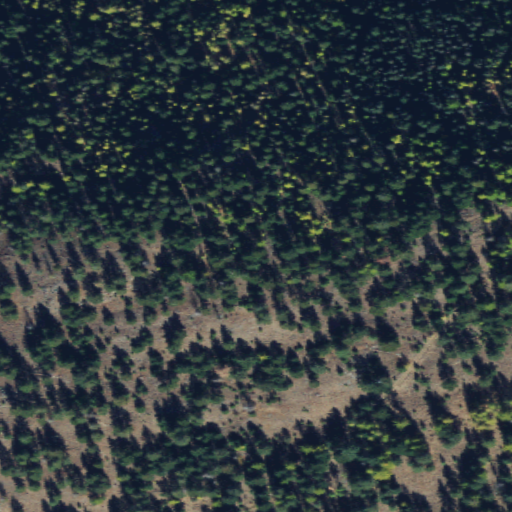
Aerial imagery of mountain in Washington named Middle Mountain containing evergreen forest, shrub, open development, and grassland